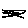
Label: line